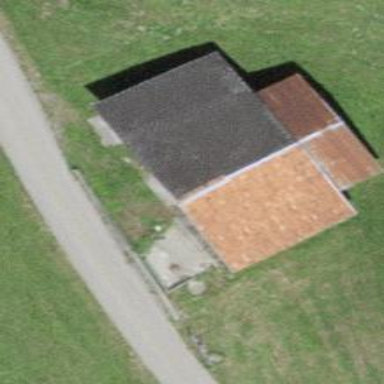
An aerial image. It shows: Rural barn.